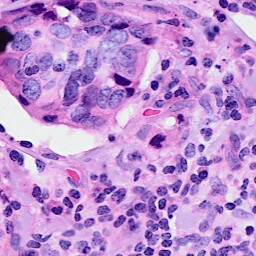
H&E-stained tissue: Breast